【题型】填空题　【知识点】立体几何　【难度】easy
已知一个圆锥的底面半径为3，侧面积为$15\pi$，该圆锥与一个圆柱的下底面圆心重合，且圆柱上底面与圆锥侧面相切，若圆柱的高为3，则圆柱的表面积为\underline{\quad\quad}.
【解答】
\noindent 【答案】$\dfrac{45\pi}{8}$

\vspace{5pt}
\noindent 【分析】根据圆锥的侧面积公式求出圆锥的高，由圆柱上底面与圆锥侧面相切，可得$\dfrac{r}{R}=\dfrac{h-h'}{h}$，从而求出圆柱的半径，再由圆柱表面积公式求解即可.

\vspace{5pt}
\noindent 【详解】设圆锥底面半径为$R$，母线长为$l$，高为$h$，

\noindent 则$S_{\text{侧}}=\pi Rl=15\pi$，解得$l=5$，故$h=\sqrt{l^2-R^2}=4$. 设圆柱的底面半径为$r$，高为$h'=3$，则$\dfrac{r}{R}=\dfrac{h-h'}{h}$，解得$r=\dfrac{3}{4}$，故圆柱的表面积为$2\pi r^2+2\pi rh'=\dfrac{45\pi}{8}$.

\vspace{5pt}
\noindent 故答案为：$\dfrac{45\pi}{8}$
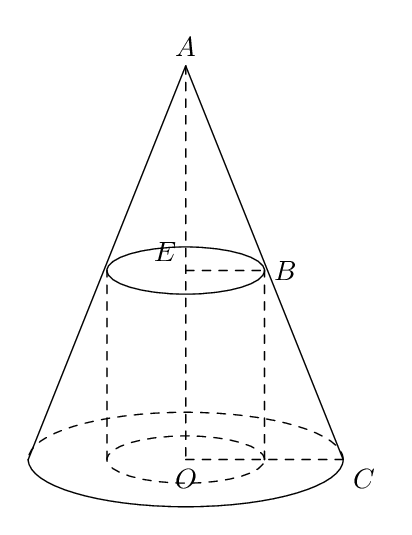